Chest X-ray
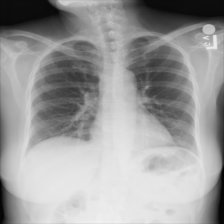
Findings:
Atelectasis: negative
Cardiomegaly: negative
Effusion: negative
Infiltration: negative
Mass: negative
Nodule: negative
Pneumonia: negative
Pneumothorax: negative
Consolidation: negative
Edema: negative
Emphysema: negative
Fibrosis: negative
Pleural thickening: negative
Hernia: negative